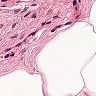
Metastatic tissue present: no